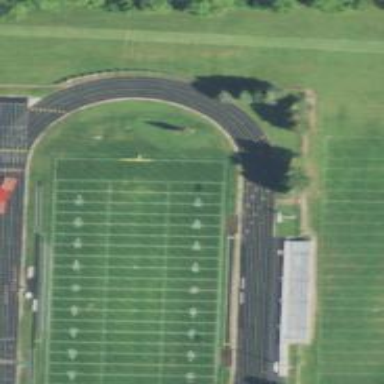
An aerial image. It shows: Grass pitch designated for American football.